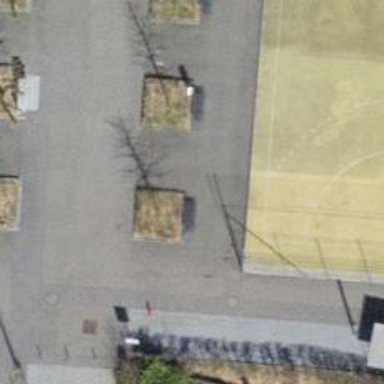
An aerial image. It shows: Bench.